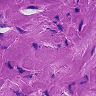
Metastatic tissue present: no